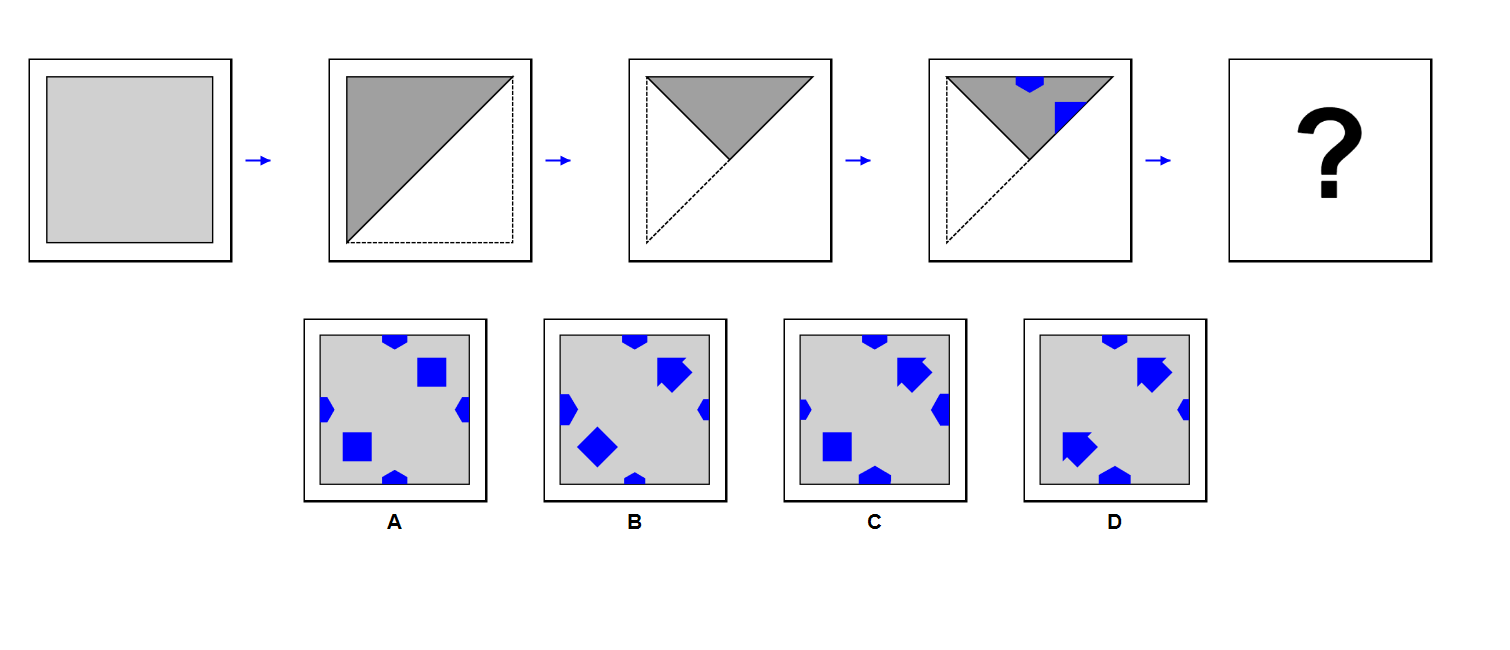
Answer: A